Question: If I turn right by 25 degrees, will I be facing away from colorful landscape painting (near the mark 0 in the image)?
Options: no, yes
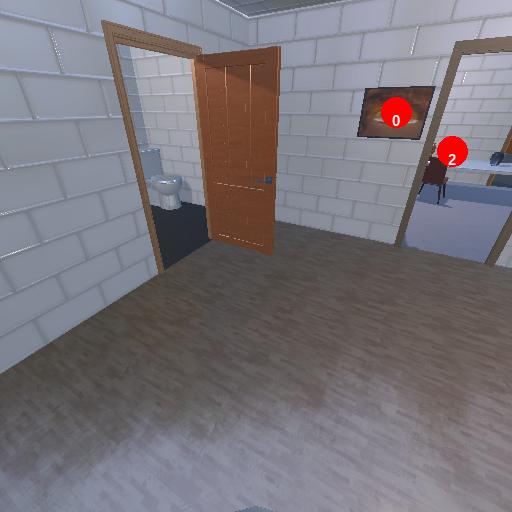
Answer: no